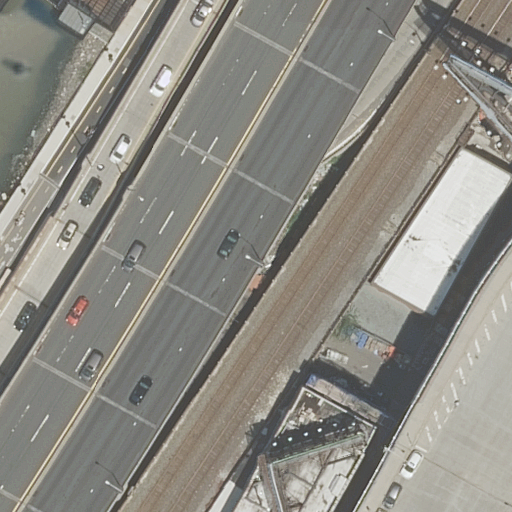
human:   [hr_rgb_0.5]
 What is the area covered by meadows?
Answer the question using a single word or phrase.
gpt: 0m2

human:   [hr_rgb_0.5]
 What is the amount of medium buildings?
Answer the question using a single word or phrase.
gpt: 1

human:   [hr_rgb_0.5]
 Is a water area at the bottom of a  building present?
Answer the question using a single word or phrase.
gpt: no

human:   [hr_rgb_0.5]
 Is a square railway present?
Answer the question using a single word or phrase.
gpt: no

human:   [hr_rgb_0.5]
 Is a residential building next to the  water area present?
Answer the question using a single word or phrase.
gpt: yes

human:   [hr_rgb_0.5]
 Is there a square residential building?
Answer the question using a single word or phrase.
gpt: no

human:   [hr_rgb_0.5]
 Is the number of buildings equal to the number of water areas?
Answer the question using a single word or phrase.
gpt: no

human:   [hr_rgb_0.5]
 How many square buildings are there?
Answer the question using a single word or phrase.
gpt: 0

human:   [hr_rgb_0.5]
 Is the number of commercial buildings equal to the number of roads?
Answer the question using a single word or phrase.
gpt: no

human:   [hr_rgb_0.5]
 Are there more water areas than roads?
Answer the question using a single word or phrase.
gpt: no

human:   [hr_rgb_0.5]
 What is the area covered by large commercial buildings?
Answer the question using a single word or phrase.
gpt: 0m2

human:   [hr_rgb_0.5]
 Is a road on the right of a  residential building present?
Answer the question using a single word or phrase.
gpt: yes

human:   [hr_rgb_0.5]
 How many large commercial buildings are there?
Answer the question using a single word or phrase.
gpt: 0

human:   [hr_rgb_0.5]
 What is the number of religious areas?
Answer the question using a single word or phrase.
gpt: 0

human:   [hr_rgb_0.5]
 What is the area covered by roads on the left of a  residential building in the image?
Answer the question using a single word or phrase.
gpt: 0m2

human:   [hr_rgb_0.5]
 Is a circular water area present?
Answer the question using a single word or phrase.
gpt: no

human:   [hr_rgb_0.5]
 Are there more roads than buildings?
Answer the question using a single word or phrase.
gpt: yes

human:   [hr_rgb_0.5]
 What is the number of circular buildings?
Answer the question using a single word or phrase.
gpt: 0

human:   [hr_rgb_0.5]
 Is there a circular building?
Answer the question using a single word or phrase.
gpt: no

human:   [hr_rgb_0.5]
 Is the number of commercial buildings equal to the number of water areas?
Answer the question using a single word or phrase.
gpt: no

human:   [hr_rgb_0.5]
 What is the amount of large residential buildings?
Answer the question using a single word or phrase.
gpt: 0

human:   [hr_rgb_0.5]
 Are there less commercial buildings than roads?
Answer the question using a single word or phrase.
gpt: yes

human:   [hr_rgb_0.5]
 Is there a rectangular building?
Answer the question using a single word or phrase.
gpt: yes

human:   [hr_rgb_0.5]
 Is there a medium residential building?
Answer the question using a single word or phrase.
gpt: yes

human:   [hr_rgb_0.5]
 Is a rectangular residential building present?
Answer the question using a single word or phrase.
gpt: yes

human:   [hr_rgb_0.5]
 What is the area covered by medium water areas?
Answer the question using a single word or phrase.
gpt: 431m2

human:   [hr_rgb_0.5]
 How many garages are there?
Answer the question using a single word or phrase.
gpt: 0

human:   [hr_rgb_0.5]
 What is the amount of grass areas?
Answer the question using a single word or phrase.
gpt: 0

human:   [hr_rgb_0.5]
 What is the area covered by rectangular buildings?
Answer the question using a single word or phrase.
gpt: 471m2

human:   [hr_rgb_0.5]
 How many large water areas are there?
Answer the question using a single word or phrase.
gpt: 0

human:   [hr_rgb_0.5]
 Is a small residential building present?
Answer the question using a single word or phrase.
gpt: yes

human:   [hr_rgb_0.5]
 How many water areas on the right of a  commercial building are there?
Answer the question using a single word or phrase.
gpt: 0

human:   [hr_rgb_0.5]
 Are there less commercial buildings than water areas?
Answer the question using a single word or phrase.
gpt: yes

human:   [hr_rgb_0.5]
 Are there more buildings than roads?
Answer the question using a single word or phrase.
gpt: no

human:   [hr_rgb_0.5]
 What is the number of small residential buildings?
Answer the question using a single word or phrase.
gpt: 1

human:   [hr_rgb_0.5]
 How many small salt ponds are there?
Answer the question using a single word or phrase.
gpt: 0